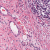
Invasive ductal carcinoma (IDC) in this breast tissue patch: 1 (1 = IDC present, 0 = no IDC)